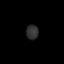
Tissue: lung
Cell type: Epithelial cells
Senescence score: 0.2132
Nuclear area (px): 172
Mean DAPI intensity: 48.959